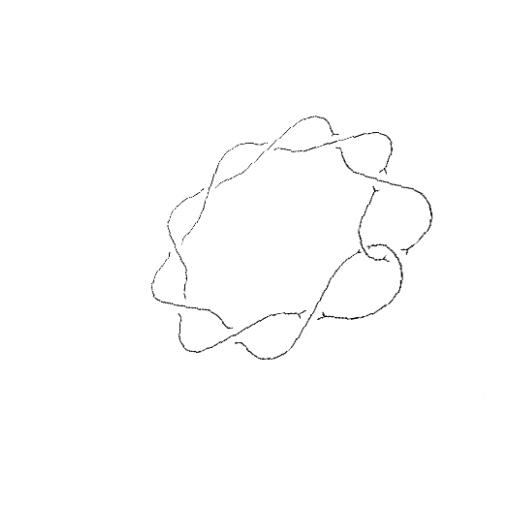
Crossing number: 10